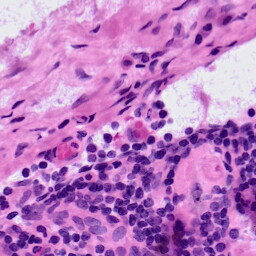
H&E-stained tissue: LymphNode